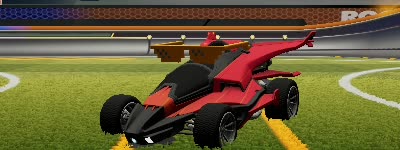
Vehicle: aftershock